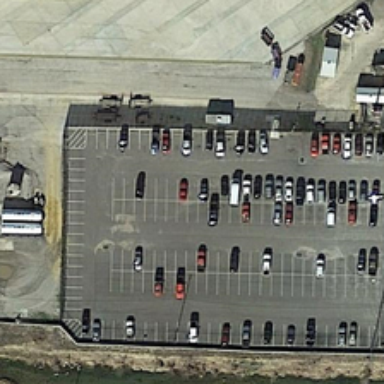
There is a parking lot between a belt of grass and a concrete ground .